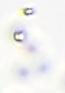
Label: Phaeocystis